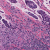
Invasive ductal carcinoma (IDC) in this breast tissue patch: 0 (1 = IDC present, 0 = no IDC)